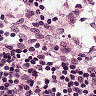
Metastatic tissue present: no